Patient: sex F, age 52
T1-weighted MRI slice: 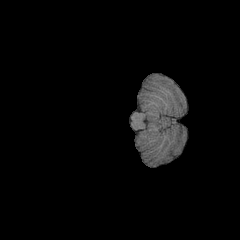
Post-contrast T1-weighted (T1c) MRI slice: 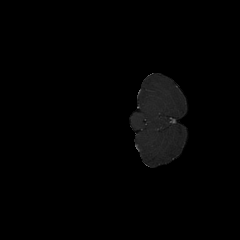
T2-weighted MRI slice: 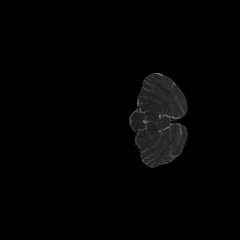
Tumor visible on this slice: no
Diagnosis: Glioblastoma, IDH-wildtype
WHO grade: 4